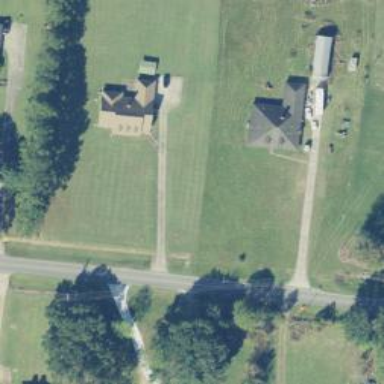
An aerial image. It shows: Driveway leading to service road.